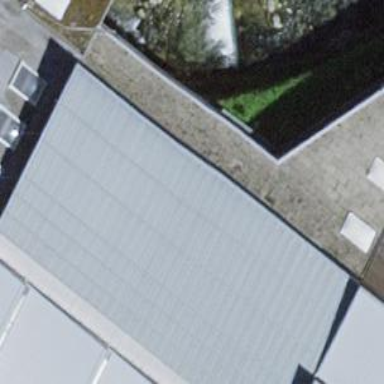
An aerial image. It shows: Solar photovoltaic panel generator.